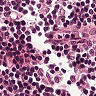
Metastatic tissue present: no